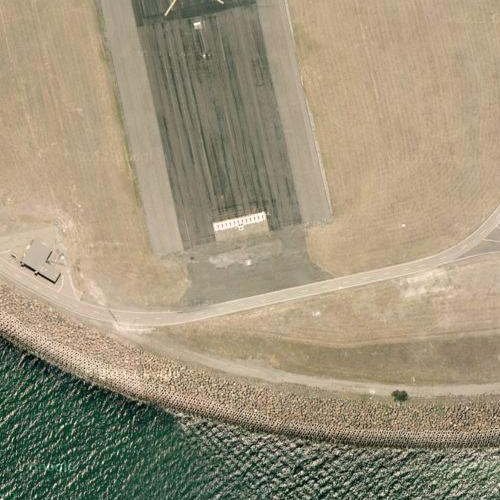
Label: sydney